Aerial crown-view tile of a tropical tree (Barro Colorado Island, Panama), acquired 20240813:
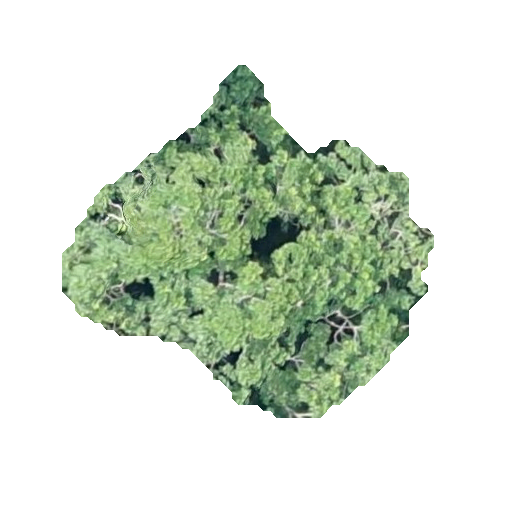
Species: Simarouba amara
GBIF accepted scientific name: Simarouba amara
Crown area: 116.898 m²